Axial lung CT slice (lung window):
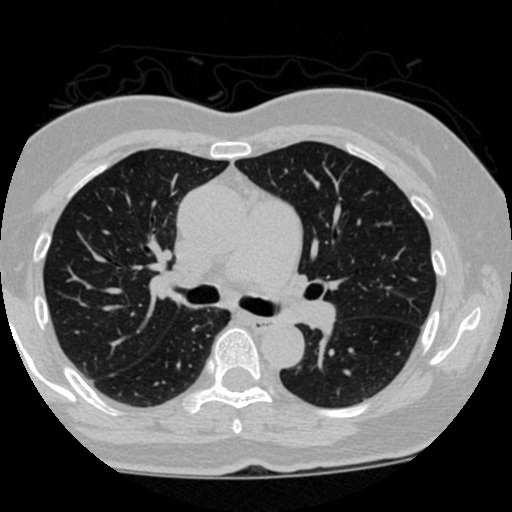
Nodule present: no